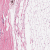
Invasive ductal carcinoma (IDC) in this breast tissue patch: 0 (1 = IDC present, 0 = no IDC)